Aerial crown-view tile of a tropical tree (Barro Colorado Island, Panama), acquired 20240813:
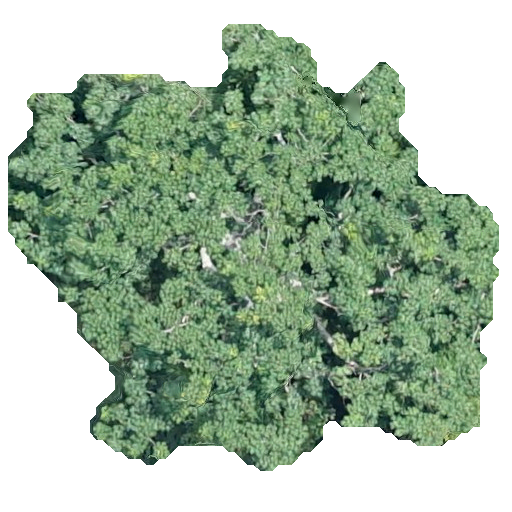
Species: Pseudobombax septenatum
GBIF accepted scientific name: Pseudobombax septenatum
Crown area: 230.638 m²